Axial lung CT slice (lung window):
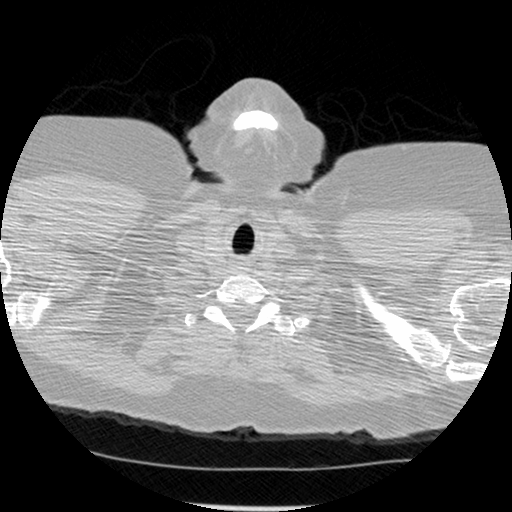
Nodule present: no